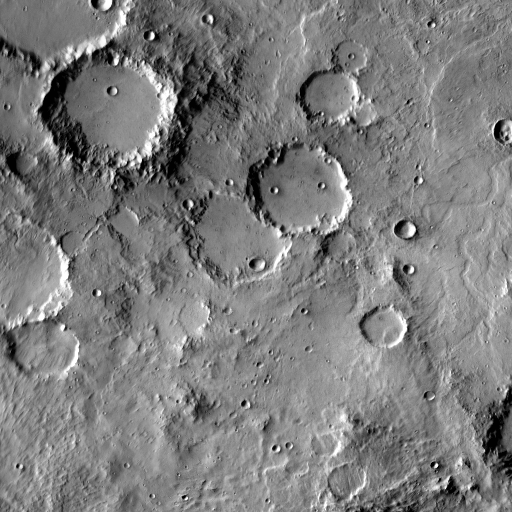
Crater classes present: Background, Other, Layered, Buried, Secondary